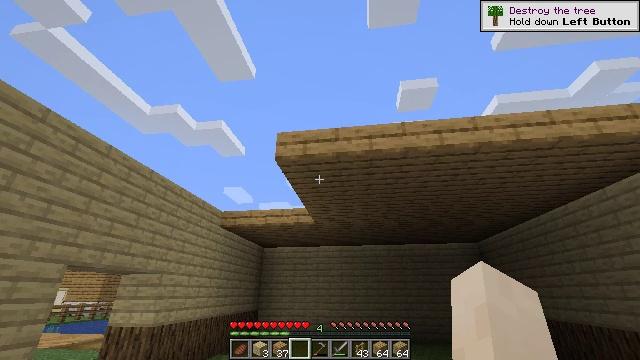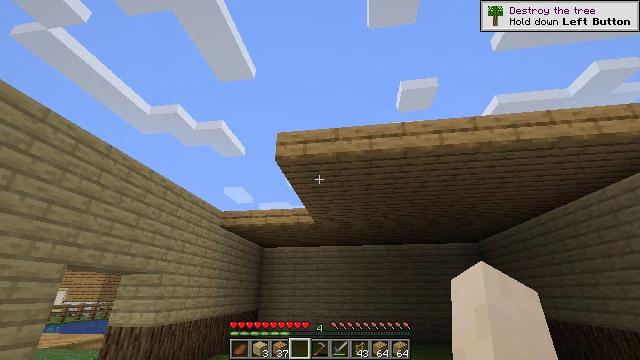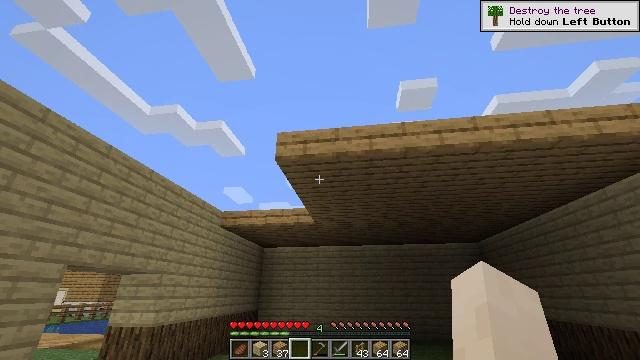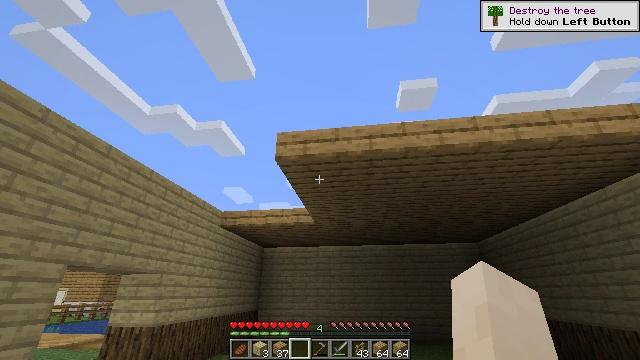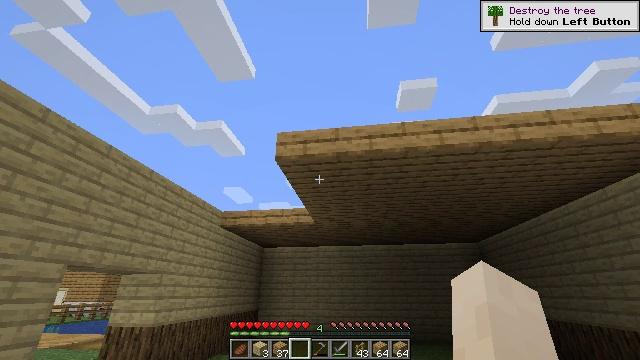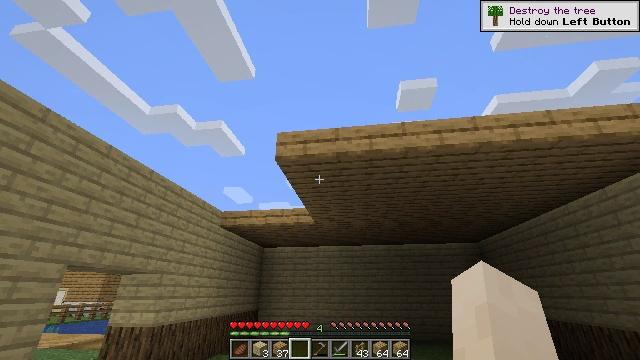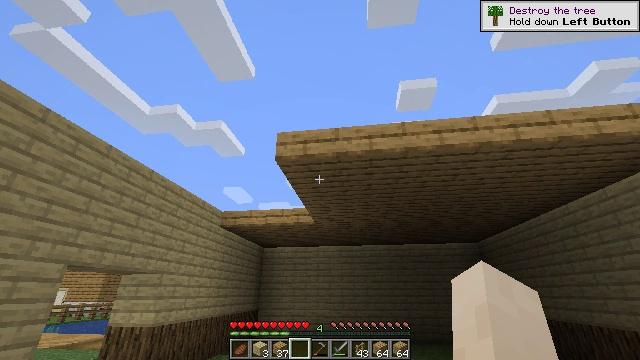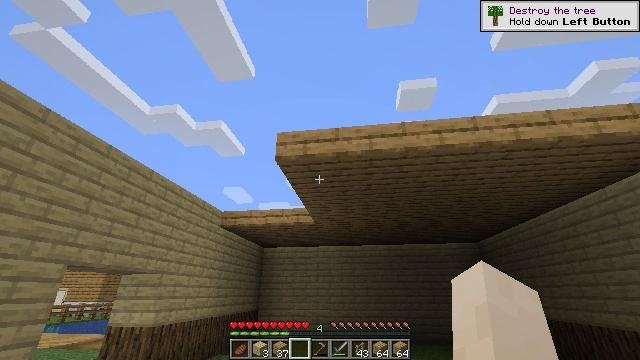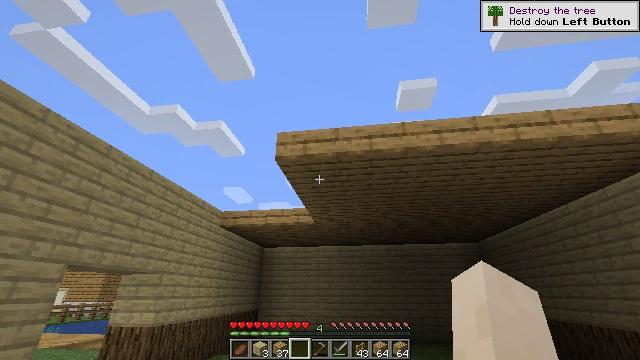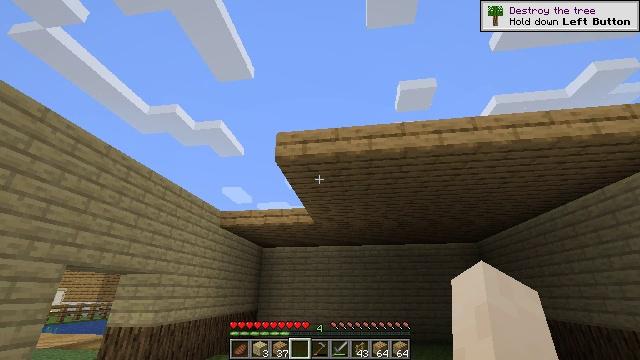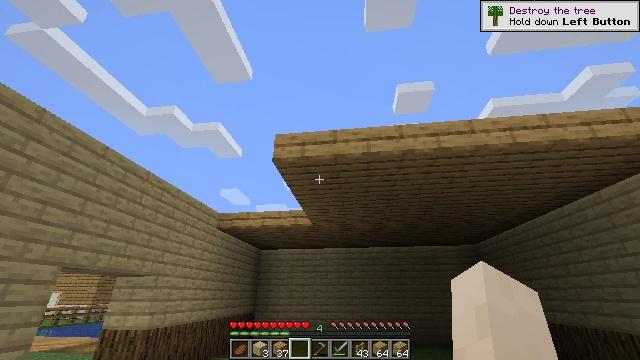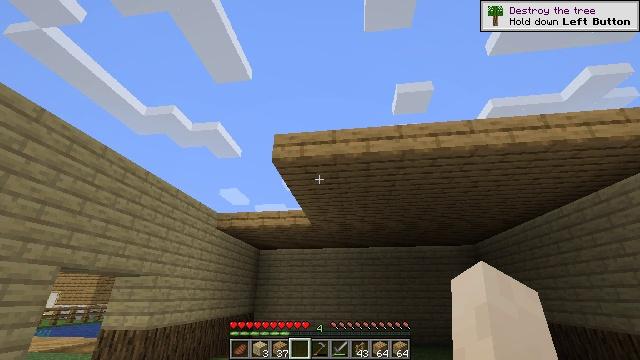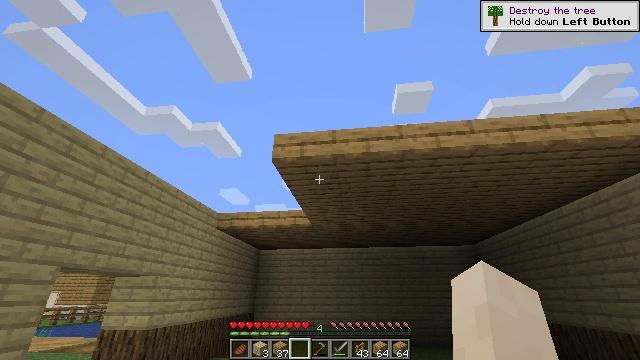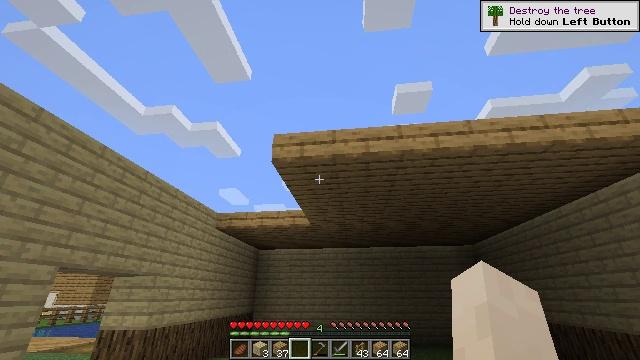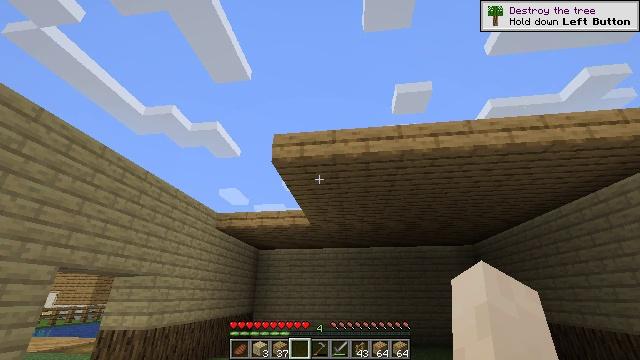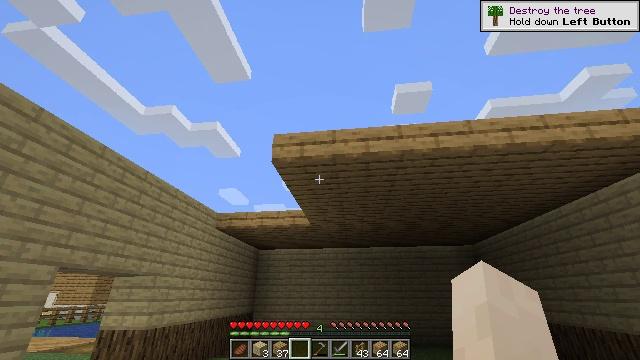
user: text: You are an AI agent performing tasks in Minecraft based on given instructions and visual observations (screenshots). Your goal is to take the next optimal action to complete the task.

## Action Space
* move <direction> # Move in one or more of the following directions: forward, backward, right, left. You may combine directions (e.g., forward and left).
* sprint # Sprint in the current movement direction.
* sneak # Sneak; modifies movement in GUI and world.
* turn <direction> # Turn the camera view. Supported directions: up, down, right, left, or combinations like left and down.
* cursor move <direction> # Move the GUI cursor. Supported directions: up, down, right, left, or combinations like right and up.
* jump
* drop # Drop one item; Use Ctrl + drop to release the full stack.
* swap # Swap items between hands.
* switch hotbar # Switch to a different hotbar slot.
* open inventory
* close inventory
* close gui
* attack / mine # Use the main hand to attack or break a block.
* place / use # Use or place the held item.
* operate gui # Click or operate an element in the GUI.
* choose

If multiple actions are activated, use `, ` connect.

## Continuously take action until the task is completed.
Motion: motion action
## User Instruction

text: Combine oak planks to get an oak slab.
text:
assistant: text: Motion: no_op
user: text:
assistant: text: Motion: no_op
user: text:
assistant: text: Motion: no_op
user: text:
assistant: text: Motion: no_op
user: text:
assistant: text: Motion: no_op
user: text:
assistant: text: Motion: no_op
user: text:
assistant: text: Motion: no_op
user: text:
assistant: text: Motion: no_op
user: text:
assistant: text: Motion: no_op
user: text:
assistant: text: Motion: no_op
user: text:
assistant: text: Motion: no_op
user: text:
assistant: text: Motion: no_op
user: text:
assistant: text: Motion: no_op
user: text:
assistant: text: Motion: no_op
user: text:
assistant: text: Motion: no_op
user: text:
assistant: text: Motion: no_op
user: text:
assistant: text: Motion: no_op
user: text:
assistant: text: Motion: no_op
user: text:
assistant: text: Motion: no_op
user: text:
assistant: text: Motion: no_op
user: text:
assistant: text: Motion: no_op
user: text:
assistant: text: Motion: no_op
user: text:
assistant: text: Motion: no_op
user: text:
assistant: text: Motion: no_op
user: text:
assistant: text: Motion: no_op
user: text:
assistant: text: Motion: no_op
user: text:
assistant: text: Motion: no_op
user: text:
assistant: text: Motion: no_op
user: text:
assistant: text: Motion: no_op
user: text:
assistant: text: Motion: no_op